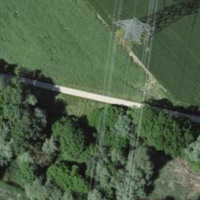
EUNIS habitat code: 24
Species observed at this site:
Allium ursinum
Cornus sanguinea